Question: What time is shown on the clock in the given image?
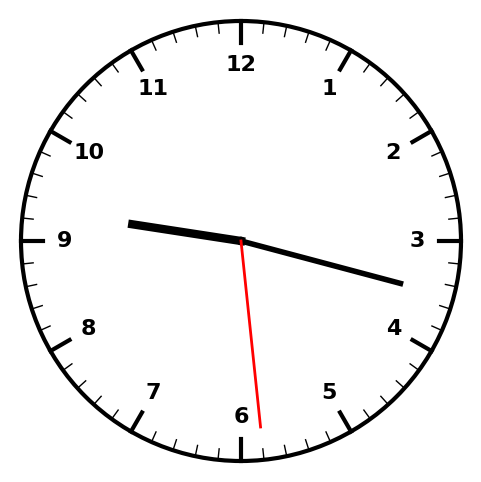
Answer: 09:17:29